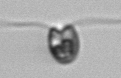
Label: flagellate_morphotype1